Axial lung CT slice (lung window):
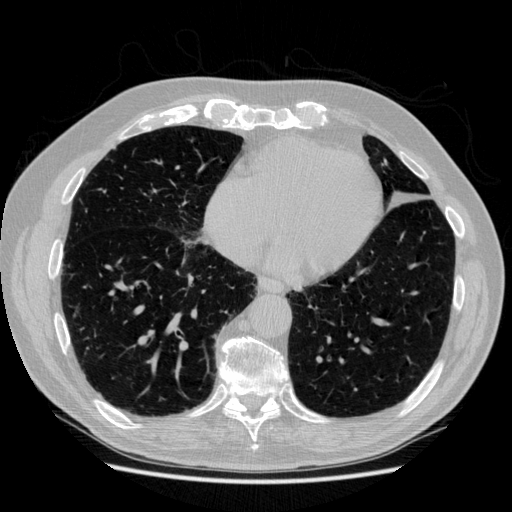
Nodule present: no